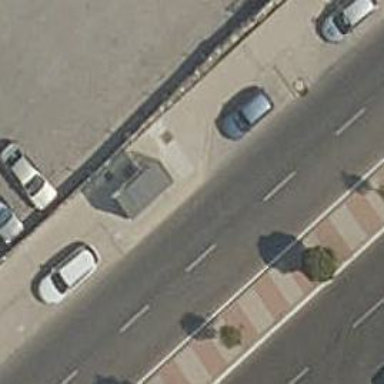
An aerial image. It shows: Bus stop with platform made of paving stones for public transport.